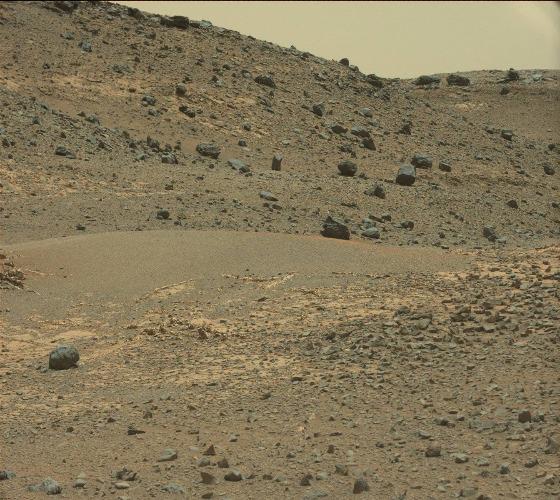
Terrain classes present: Gravel / Sand / Soil, Rock, Sky / Distant Mountains